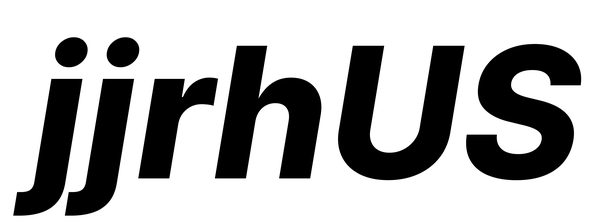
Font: Inter-Italic_ExtraBold_Italic